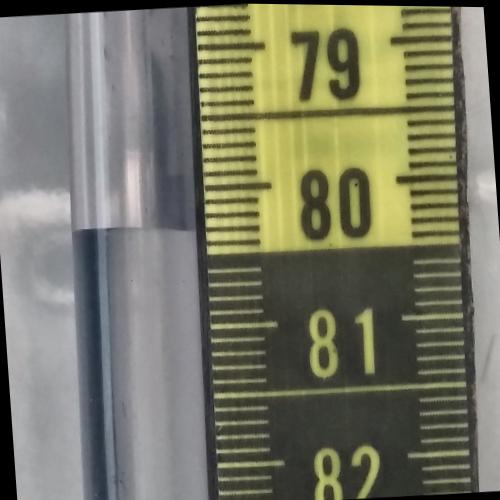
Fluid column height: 80.3 cm